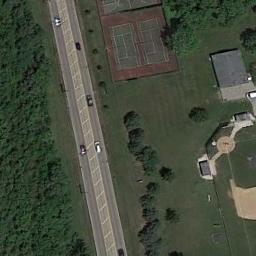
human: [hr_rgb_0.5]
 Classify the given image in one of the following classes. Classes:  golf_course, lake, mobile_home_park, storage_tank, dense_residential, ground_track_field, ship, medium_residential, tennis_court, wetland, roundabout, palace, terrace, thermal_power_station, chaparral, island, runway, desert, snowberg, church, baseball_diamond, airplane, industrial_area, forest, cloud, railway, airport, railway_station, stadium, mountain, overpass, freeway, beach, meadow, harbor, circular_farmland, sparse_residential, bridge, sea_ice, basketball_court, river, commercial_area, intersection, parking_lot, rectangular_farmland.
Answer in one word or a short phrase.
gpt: tennis_court